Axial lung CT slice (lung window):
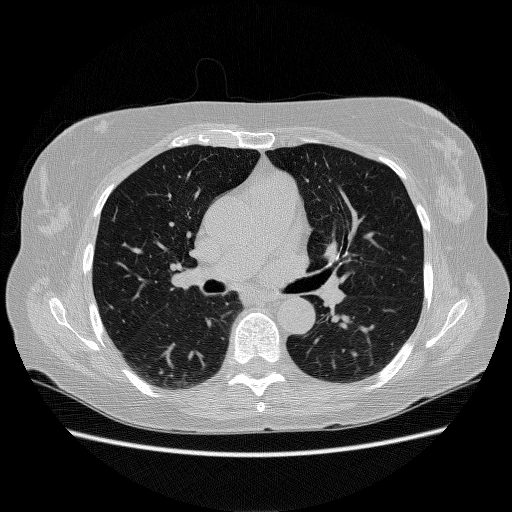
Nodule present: no